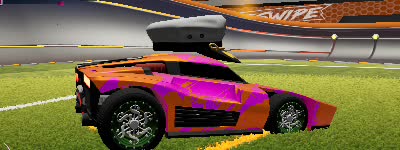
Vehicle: breakout